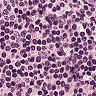
Metastatic tissue present: no